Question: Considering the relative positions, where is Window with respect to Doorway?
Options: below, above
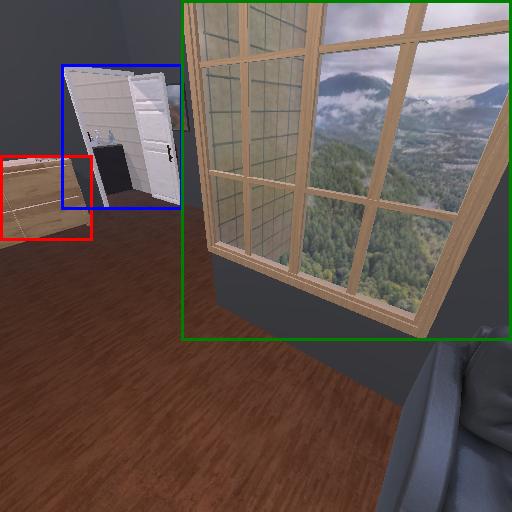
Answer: below